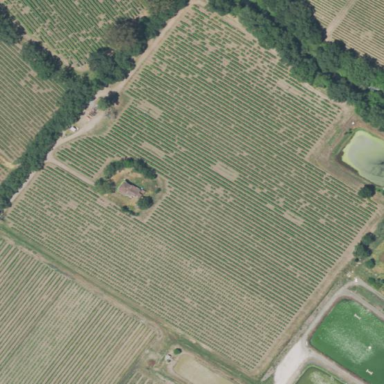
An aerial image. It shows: Vineyard growing grapes.